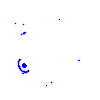
Particle: electron